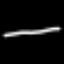
Label: line